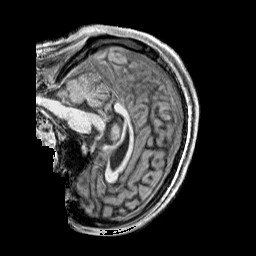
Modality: T1w
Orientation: sagittal